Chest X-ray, PA view. Patient: 44 years old, sex M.
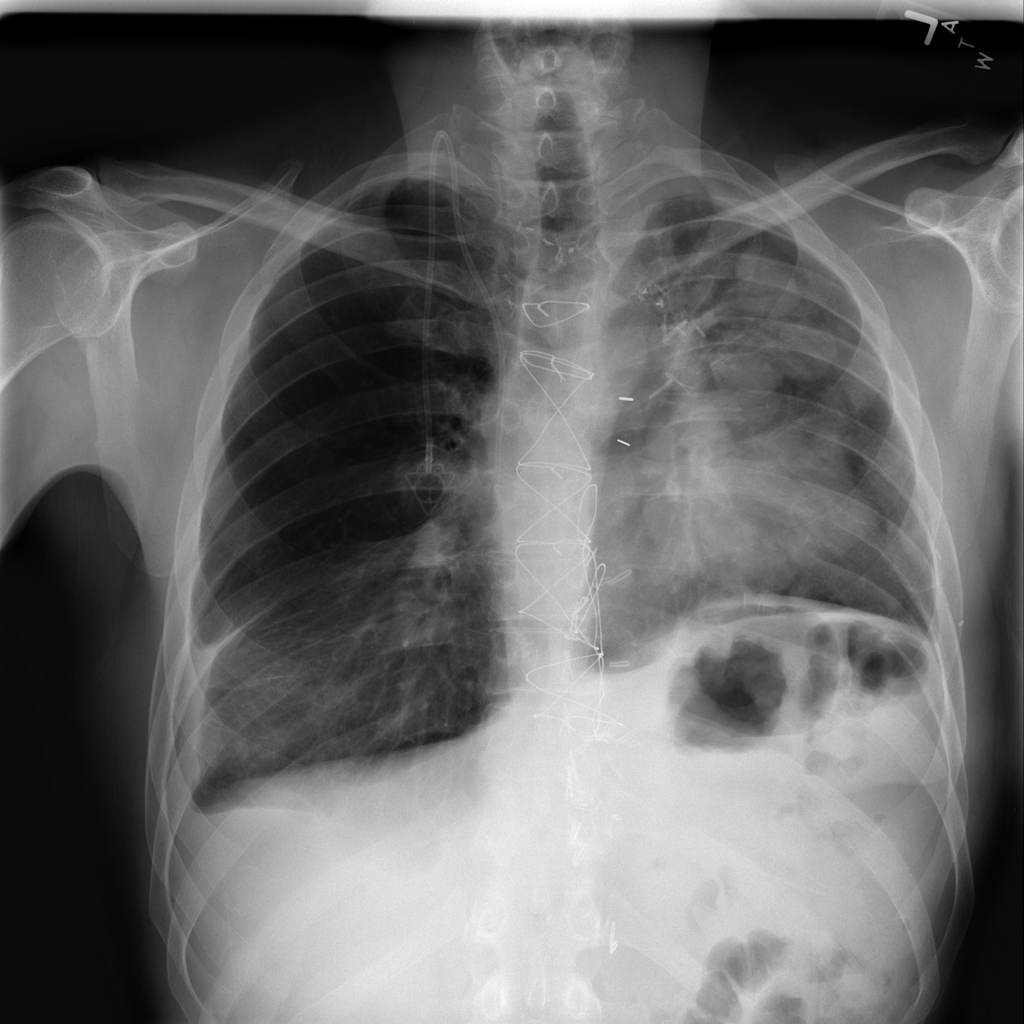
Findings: Effusion, Mass, Nodule, Pleural_Thickening